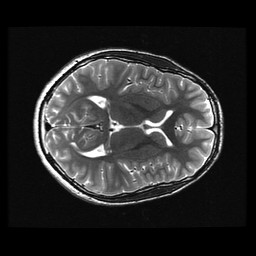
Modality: T2w
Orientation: axial
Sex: male
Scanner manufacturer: ge
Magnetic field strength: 3 T
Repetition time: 5 s
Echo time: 0.1015 s